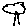
Label: tree